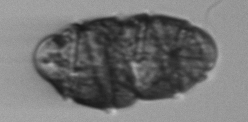
Label: Margalefidinium